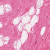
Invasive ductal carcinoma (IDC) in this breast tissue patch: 0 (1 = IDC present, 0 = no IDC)